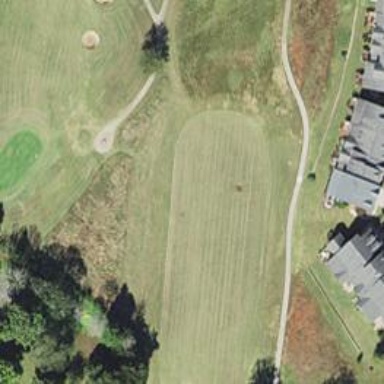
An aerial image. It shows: Golf hole.